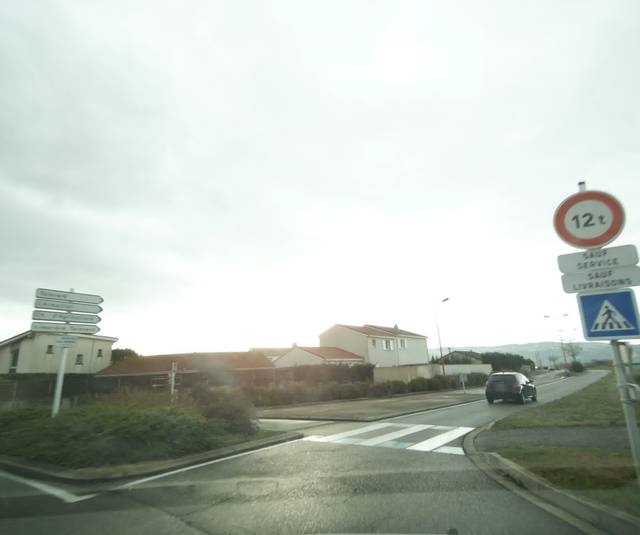
Region: France
Coordinates: 44.96, 4.91